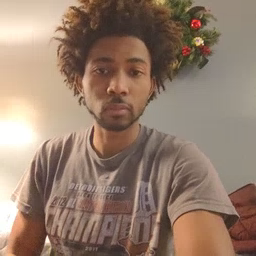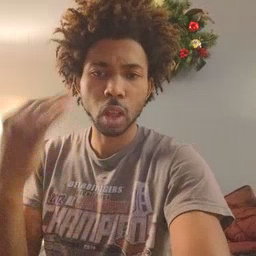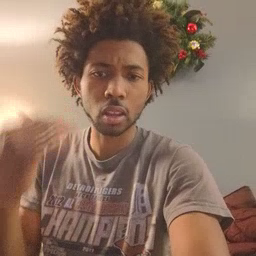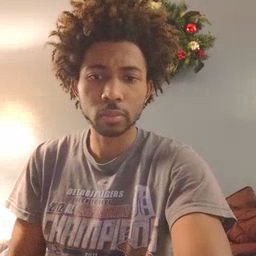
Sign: why